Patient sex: M
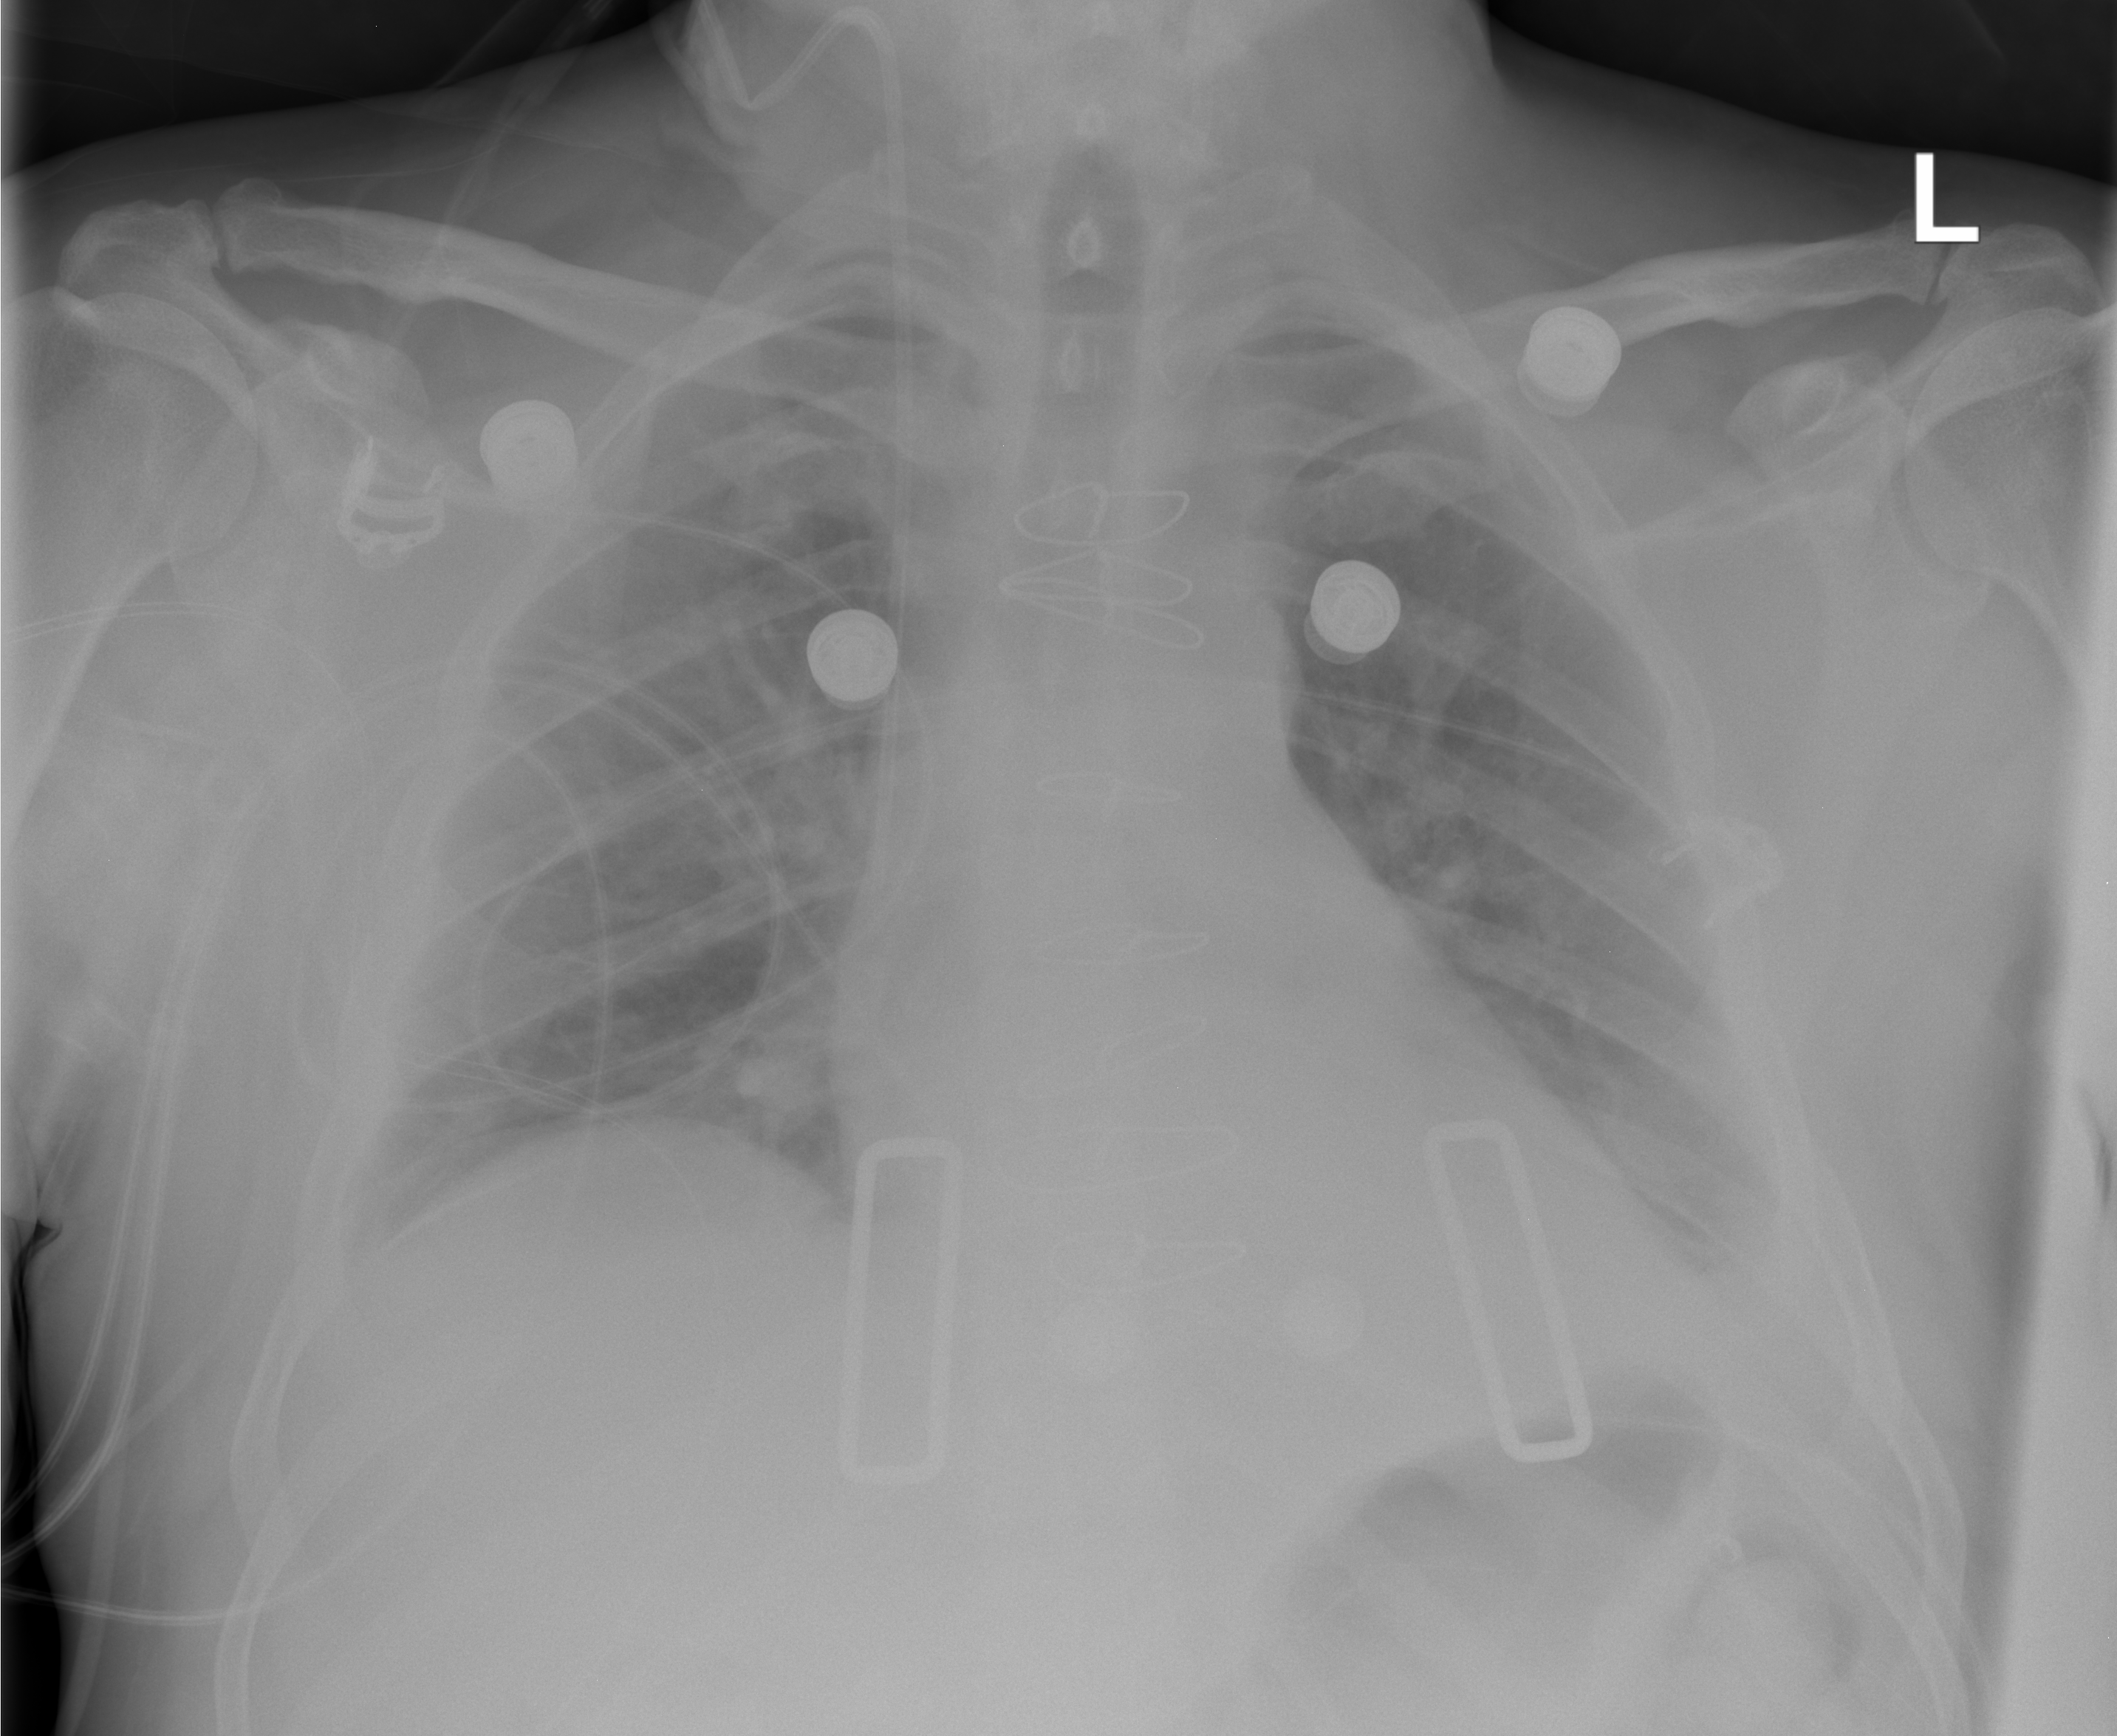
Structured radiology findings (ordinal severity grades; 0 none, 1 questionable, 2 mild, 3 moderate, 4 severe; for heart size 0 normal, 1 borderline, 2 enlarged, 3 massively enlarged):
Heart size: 2
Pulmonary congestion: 0
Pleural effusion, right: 2
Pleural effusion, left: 2
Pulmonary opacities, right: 0
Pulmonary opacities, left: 0
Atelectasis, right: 2
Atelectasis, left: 2